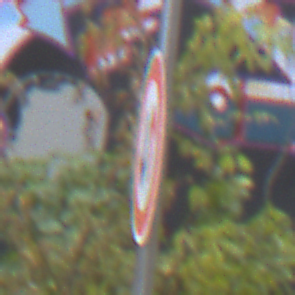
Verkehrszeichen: VorrangDesGegenverkehrs
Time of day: MorningAfternoon
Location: Outdoor (Urban)
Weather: PartlyCloudy
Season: NotSpecified
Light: Natural